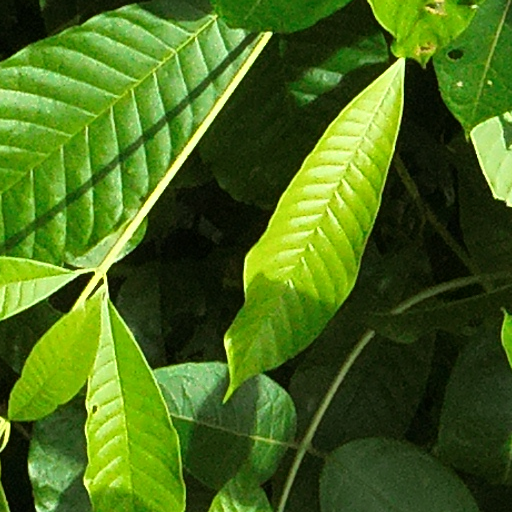
Species: Alseis blackiana
GBIF accepted scientific name: Alseis blackiana
Crown area (m\u00b2): 30.191